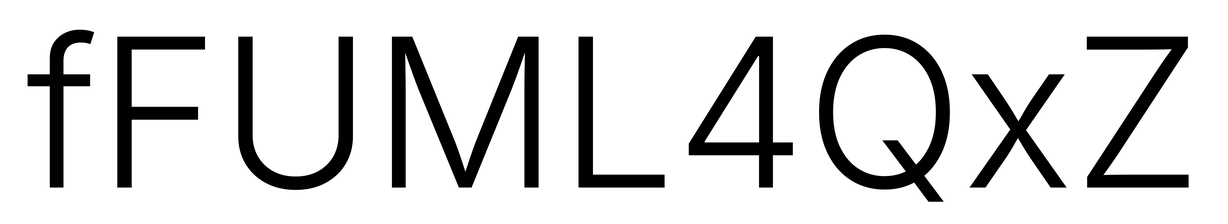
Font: Inter_Light